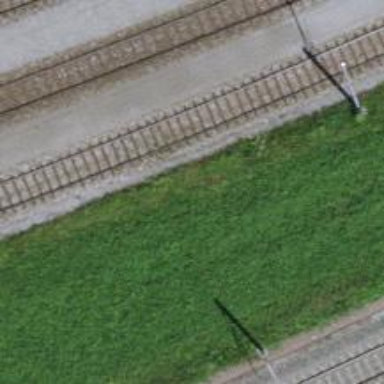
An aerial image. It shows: Rail yard with electrified contact lines for railway operations.